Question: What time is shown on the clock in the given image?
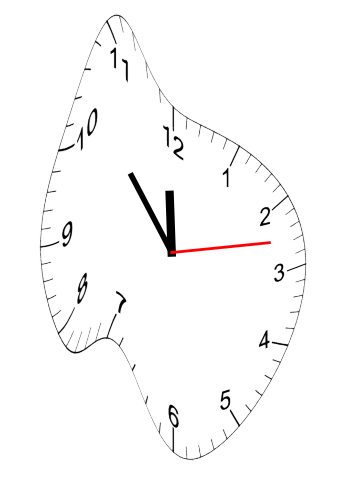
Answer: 11:53:13